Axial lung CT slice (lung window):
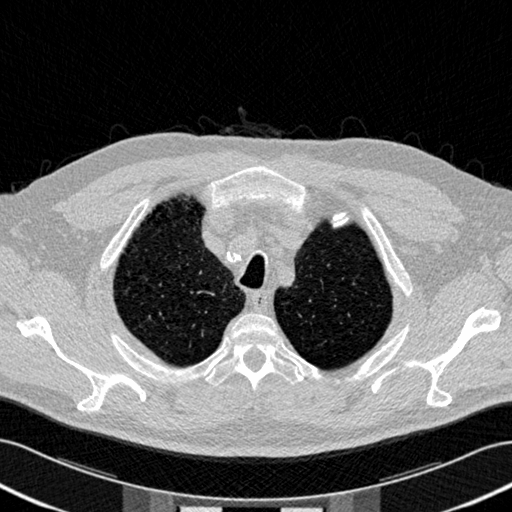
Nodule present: no